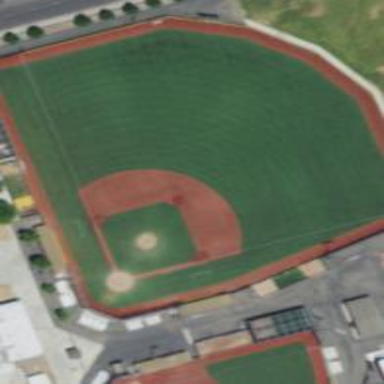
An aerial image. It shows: Baseball pitch for leisure land activities.